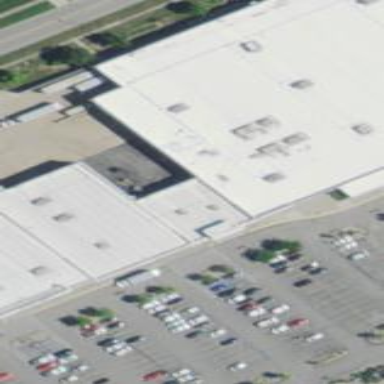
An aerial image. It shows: Building that houses clothes shop.